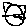
Label: cat